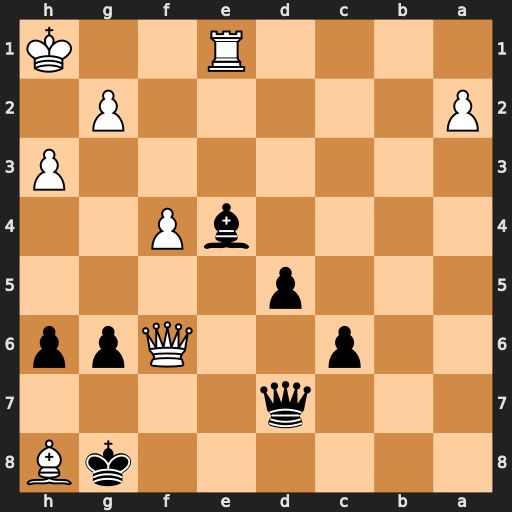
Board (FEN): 6kB/3q4/2p2Qpp/3p4/4bP2/7P/P5P1/4R2K
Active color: b
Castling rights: -
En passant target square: -
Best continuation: Qxh3+ Kg1 Qxg2#